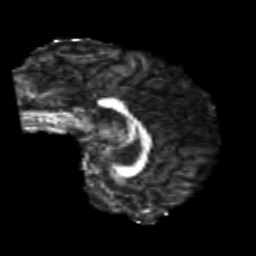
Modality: FA
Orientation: sagittal
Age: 23
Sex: male
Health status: healthy
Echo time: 0.074 s